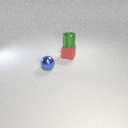
small green metal cylinder above small red rubber cube